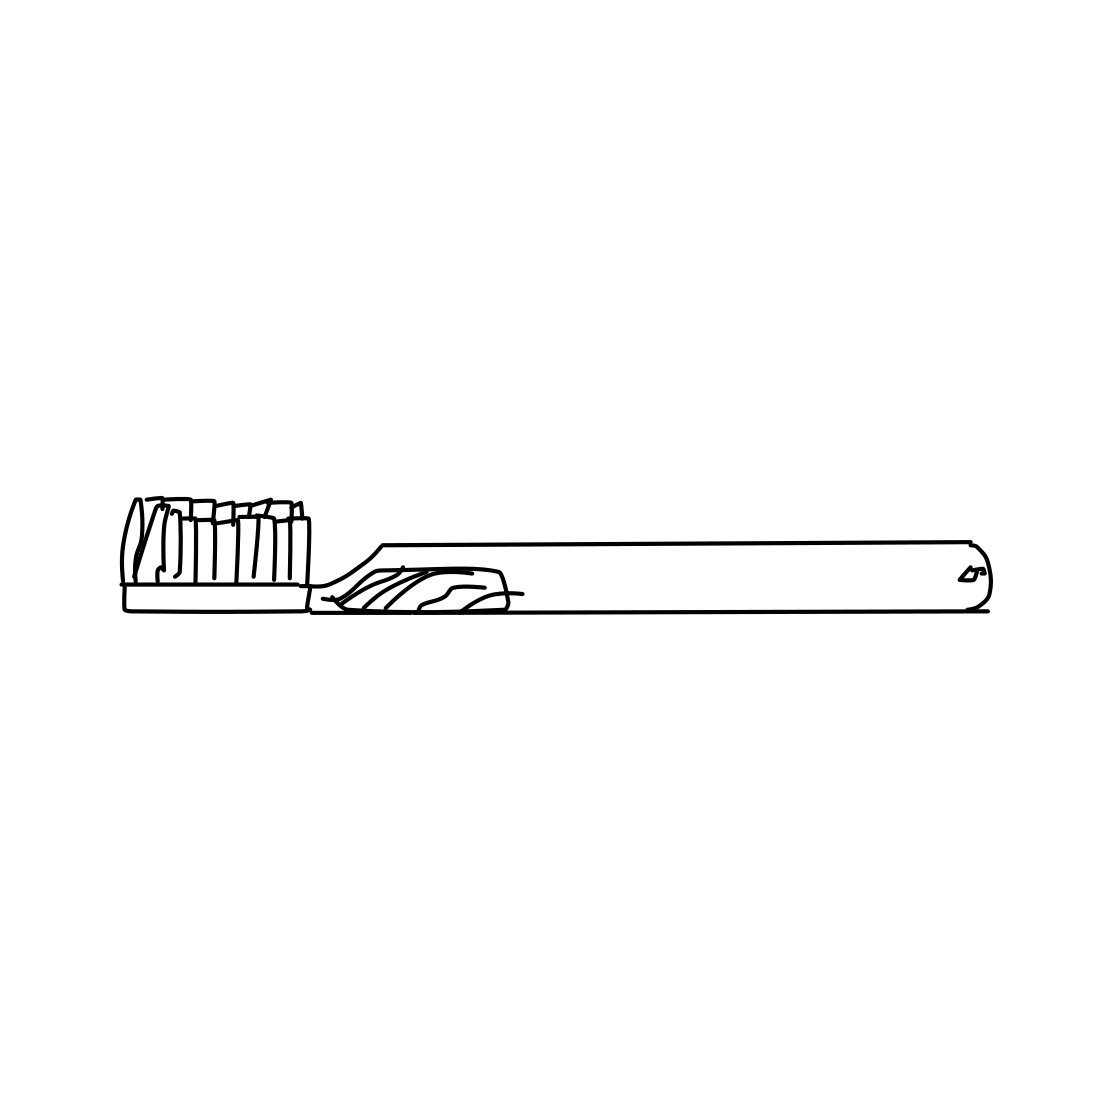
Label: toothbrush